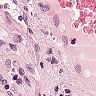
Metastatic tissue present: no